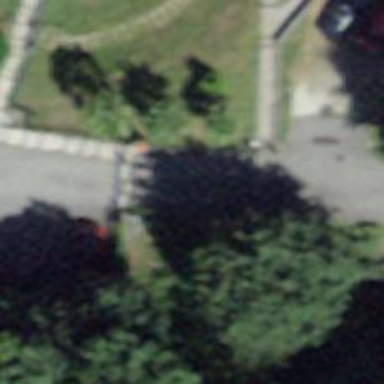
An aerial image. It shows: Sliding gate barrier.